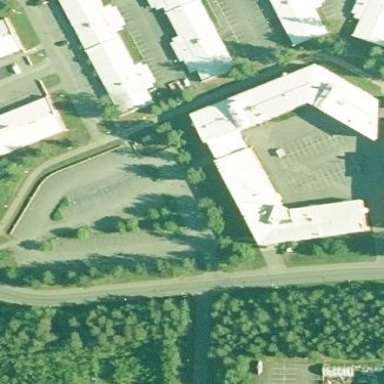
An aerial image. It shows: Commercial building.